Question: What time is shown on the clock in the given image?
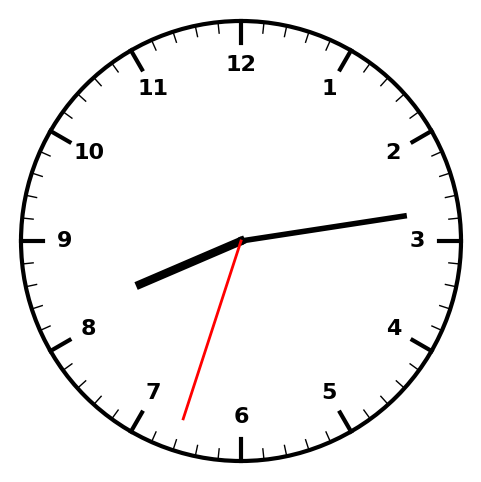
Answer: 08:13:33